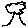
Label: tree